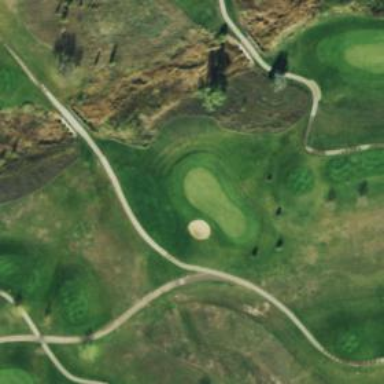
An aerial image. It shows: Golf hole.